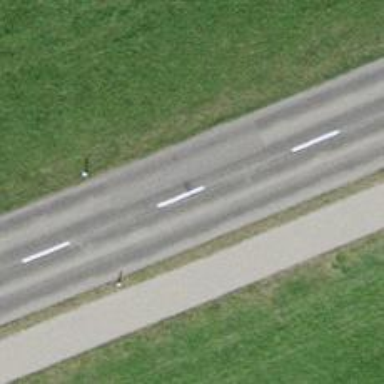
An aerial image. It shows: Tertiary road with track cycleway on the left.